Field crop: maize
Growth stage: 2
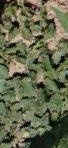
Species: convolvulus